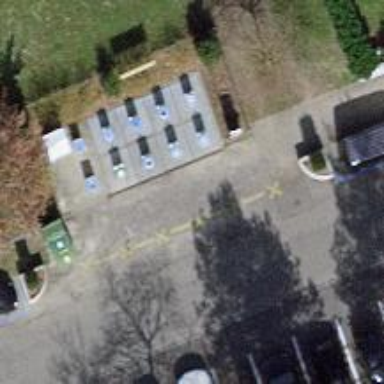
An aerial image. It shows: Recycling container for recycling.